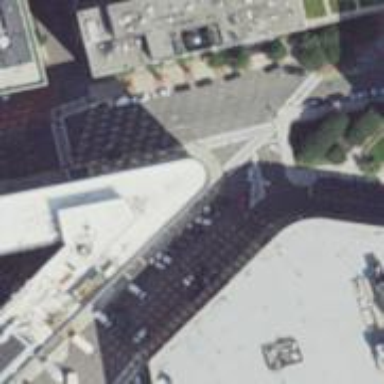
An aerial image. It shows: Square.